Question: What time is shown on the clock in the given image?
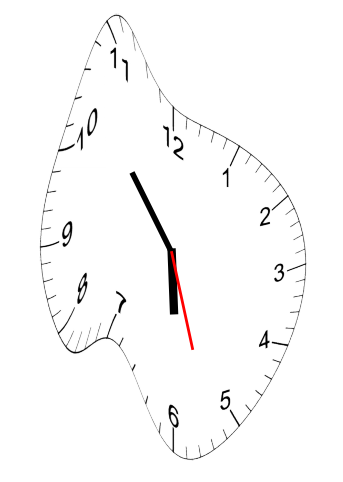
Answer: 05:53:27